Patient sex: M
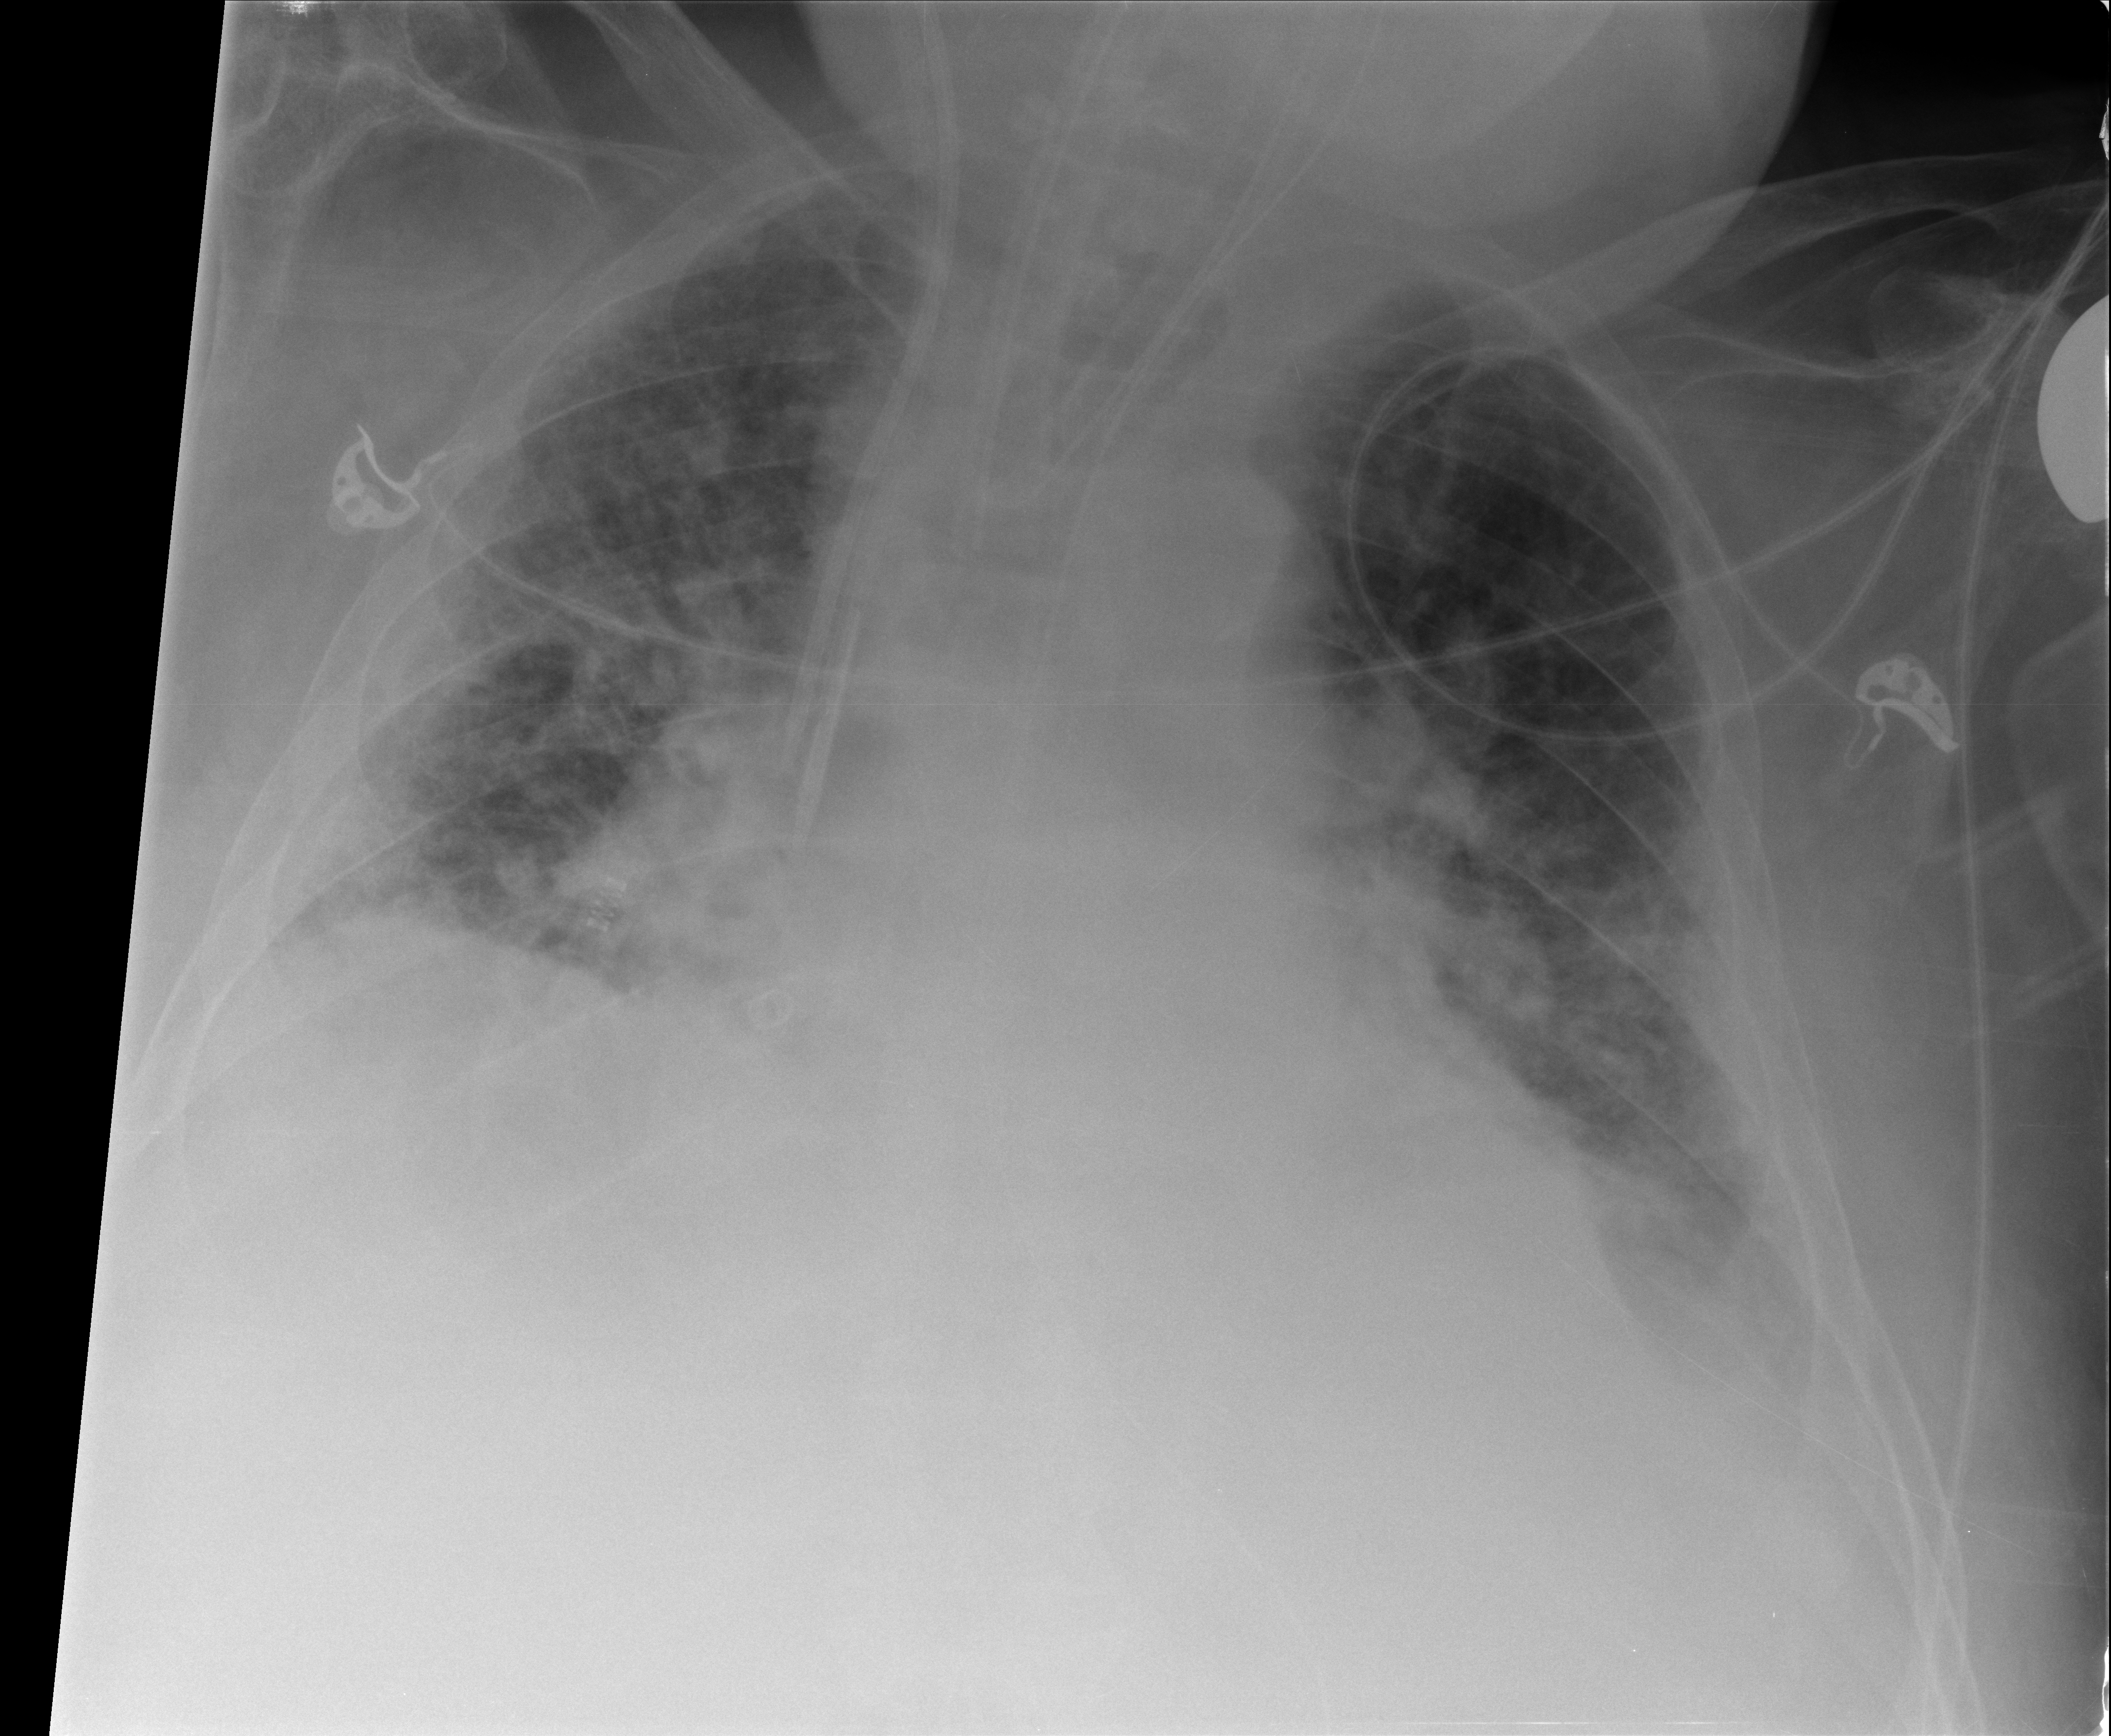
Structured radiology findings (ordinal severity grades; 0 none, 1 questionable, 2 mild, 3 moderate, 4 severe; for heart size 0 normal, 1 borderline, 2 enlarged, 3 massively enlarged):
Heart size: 2
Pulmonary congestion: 3
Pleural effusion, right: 2
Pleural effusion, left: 2
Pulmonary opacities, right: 3
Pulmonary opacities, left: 3
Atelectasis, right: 3
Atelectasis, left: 2